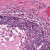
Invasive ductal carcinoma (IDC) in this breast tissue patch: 0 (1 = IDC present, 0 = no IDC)